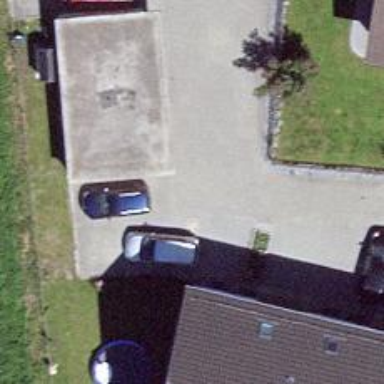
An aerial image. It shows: Driveway made of paving stones.